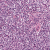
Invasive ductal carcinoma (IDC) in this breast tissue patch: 1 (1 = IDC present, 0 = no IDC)